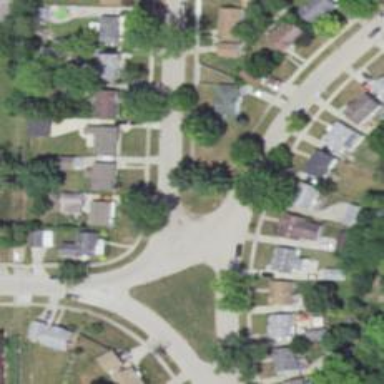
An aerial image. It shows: Residential road.